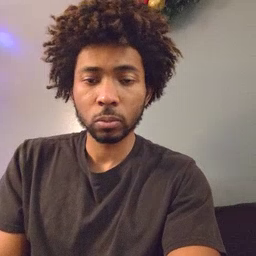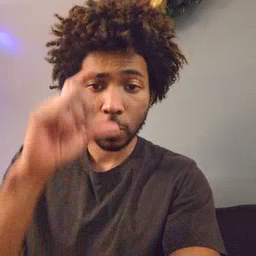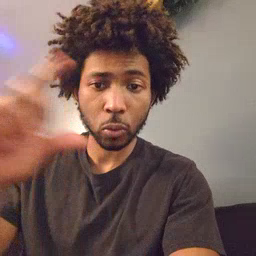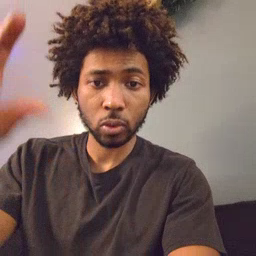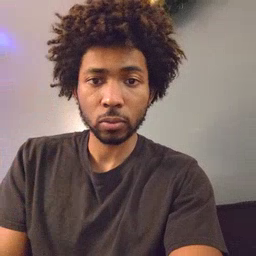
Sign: moon